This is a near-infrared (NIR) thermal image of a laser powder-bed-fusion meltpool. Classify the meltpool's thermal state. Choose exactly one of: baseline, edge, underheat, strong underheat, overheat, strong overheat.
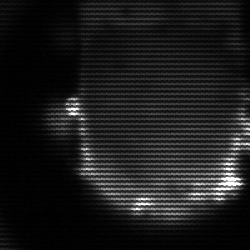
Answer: baseline